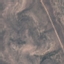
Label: HerbaceousVegetation